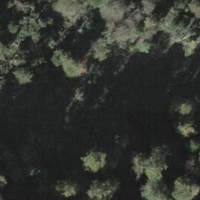
EUNIS habitat code: 41
Species observed at this site:
Argynnis paphia